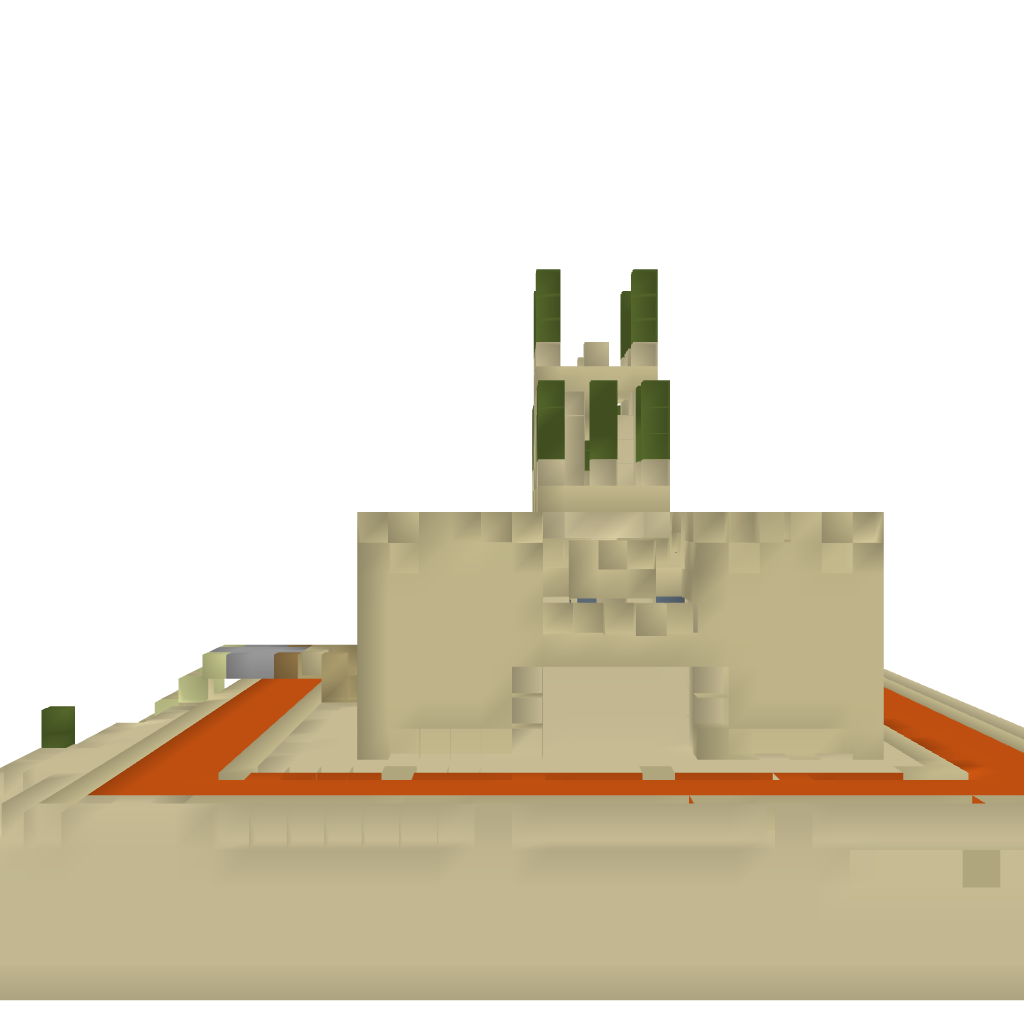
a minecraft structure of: sand castle